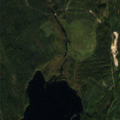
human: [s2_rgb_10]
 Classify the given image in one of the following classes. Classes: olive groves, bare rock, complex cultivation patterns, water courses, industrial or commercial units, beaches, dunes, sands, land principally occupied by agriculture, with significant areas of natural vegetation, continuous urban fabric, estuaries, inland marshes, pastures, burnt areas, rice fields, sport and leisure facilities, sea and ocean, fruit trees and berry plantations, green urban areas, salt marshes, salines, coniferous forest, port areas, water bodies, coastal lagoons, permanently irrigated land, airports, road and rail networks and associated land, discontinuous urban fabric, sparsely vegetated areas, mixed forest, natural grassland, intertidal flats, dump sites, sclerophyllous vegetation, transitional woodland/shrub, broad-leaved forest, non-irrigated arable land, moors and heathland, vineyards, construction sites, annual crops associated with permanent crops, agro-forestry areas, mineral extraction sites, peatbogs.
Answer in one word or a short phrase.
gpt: coniferous forest, water bodies